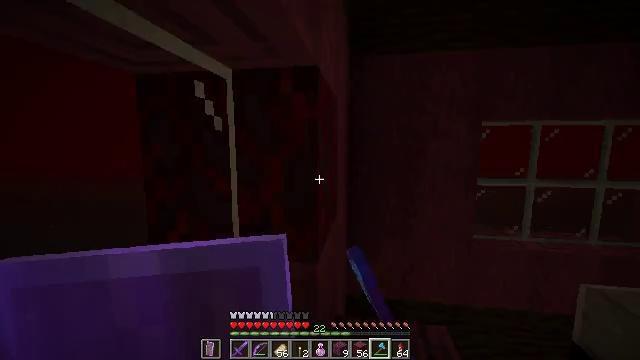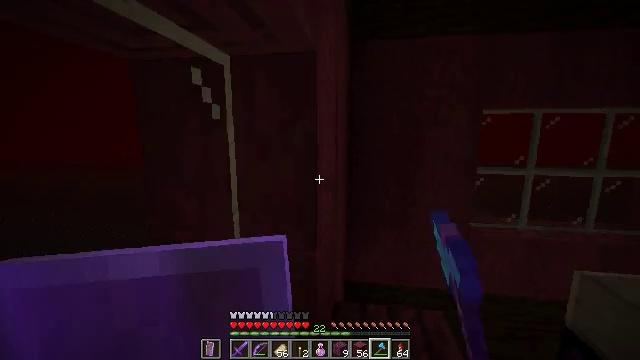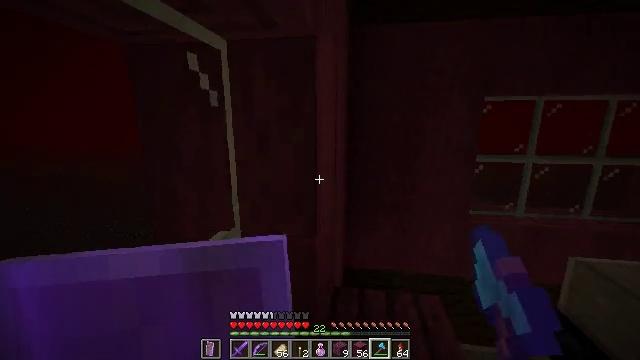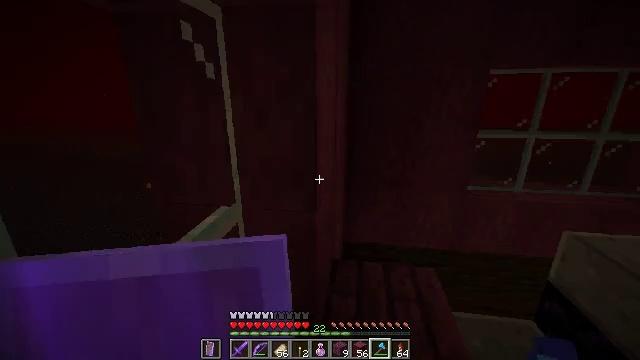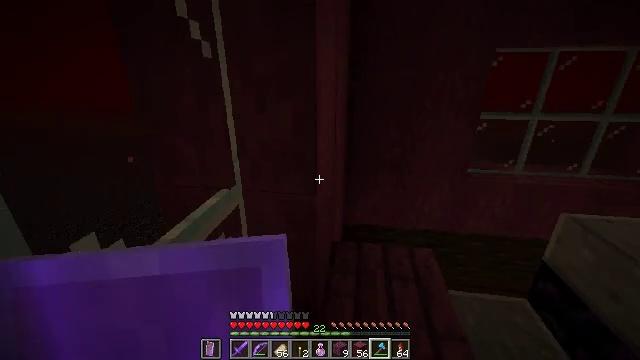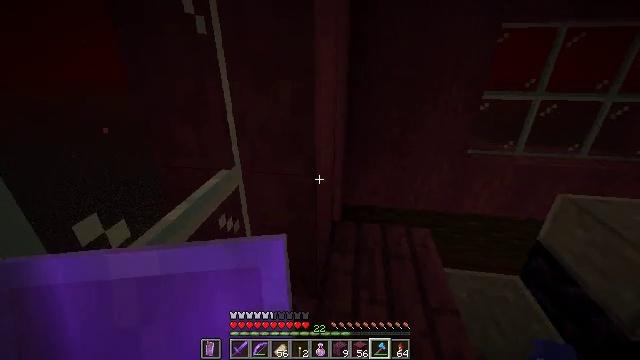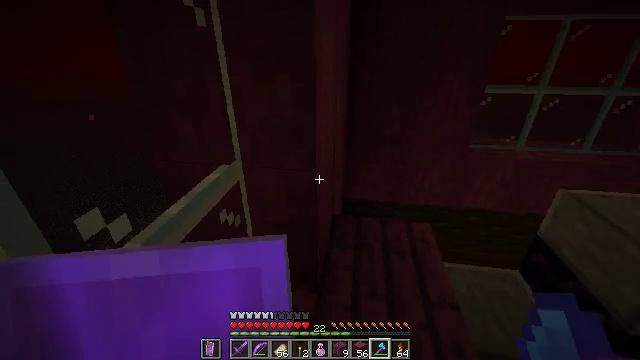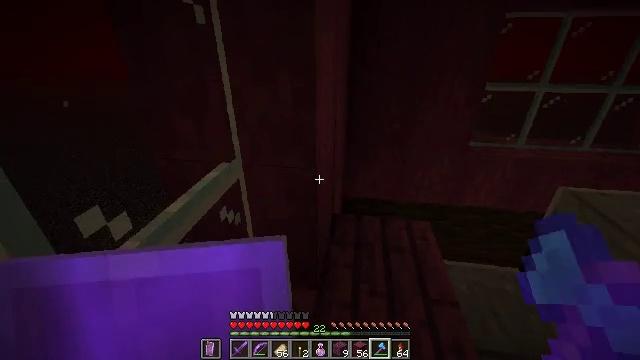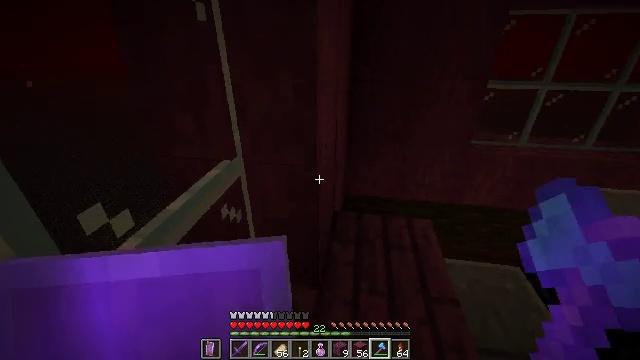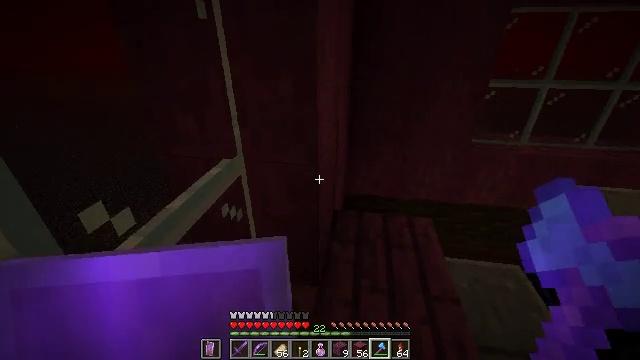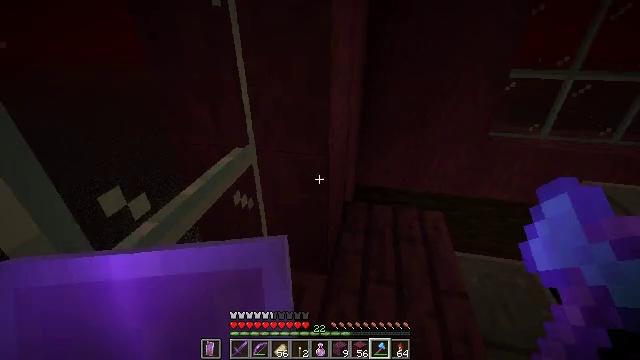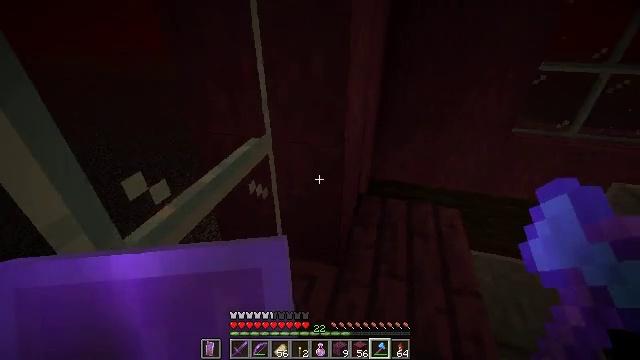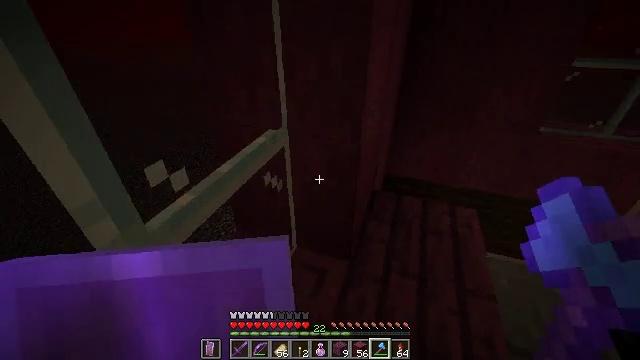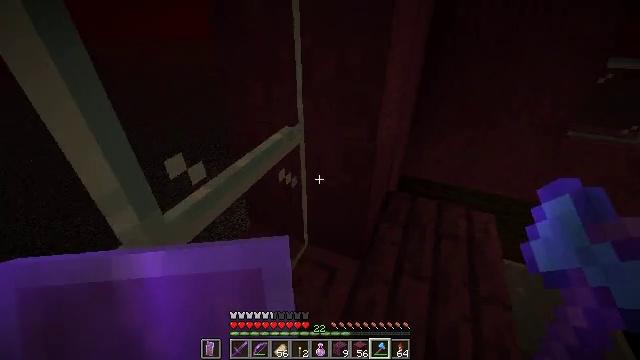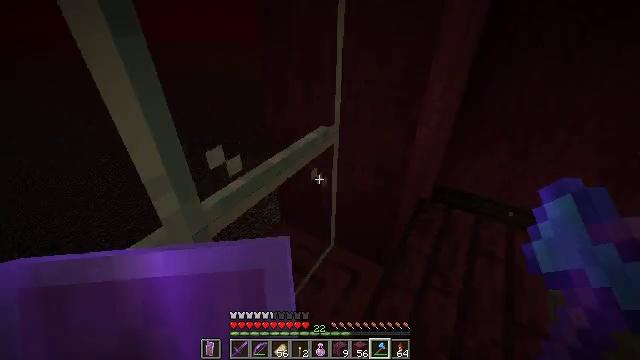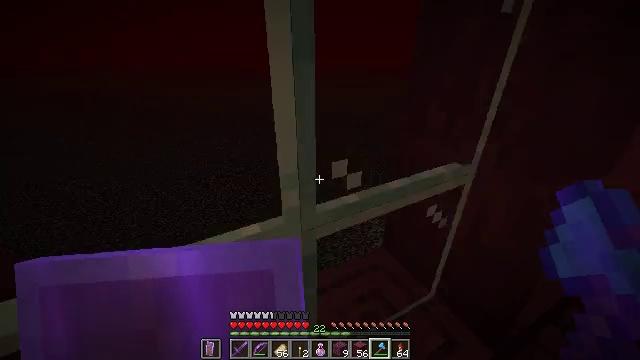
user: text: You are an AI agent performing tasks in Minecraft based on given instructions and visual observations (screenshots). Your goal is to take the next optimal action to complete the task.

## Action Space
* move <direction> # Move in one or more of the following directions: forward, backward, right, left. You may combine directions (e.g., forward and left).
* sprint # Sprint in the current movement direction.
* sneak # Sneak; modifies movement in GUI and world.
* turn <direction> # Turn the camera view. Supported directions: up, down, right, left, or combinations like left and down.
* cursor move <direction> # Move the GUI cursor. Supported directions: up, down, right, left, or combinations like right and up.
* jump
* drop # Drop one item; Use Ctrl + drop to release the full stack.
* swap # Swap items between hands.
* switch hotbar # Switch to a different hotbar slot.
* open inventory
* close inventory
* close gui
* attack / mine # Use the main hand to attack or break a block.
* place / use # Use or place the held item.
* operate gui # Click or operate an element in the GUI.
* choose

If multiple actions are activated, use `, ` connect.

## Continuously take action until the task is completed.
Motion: motion action
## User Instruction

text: Dig up the red carpet.
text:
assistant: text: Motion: turn down
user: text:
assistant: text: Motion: turn down
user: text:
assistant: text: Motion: turn down
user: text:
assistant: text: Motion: turn down
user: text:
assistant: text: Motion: turn down
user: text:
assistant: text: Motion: turn down
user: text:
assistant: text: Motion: no_op
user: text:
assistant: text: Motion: no_op
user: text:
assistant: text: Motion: no_op
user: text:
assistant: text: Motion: turn left and down
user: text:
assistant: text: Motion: turn left and down
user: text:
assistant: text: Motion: turn left and down
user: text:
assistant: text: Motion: turn left
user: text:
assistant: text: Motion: turn left
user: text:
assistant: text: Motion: turn left and up
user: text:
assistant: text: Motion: turn left and up
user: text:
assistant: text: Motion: turn left and down
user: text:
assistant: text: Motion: turn left and down
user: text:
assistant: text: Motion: turn left
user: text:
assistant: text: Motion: no_op
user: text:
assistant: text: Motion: no_op
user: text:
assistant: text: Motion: turn left
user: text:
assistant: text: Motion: turn left
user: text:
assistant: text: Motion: move forward, turn left
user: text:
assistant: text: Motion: move forward
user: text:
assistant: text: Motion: move forward
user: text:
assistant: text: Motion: no_op
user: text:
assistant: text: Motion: no_op
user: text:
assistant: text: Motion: no_op
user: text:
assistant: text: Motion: no_op